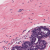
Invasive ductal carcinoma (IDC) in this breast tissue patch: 0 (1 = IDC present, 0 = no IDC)